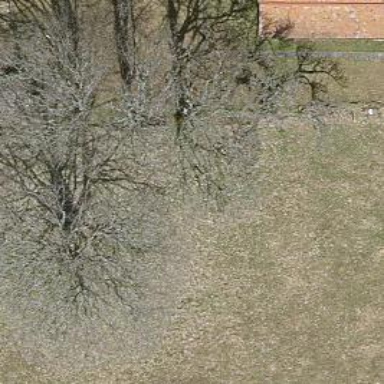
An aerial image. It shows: Single tag "natural: tree."